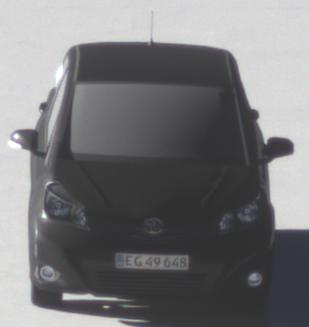
Make: Toyota
Model: Yaris 1.0
Detailed model: Yaris (XP9)
Model produced from: 2009/01
Model produced until: 2010/10
Doors: 3
Color: black
Road condition: wet road
Daytime: morning or afternoon
Contrast: high contrast